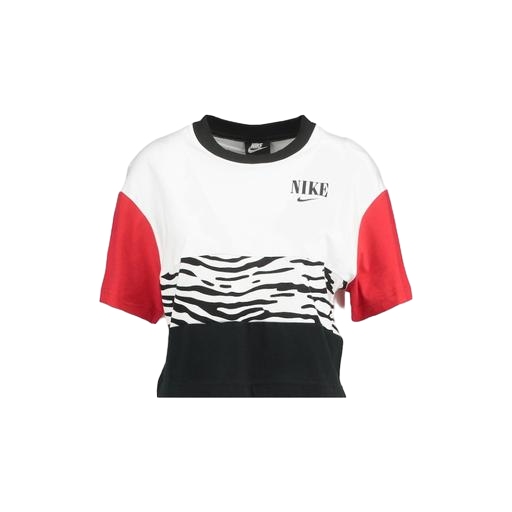
nike shirt, mid t-shirt, graphic t-shirt, white background